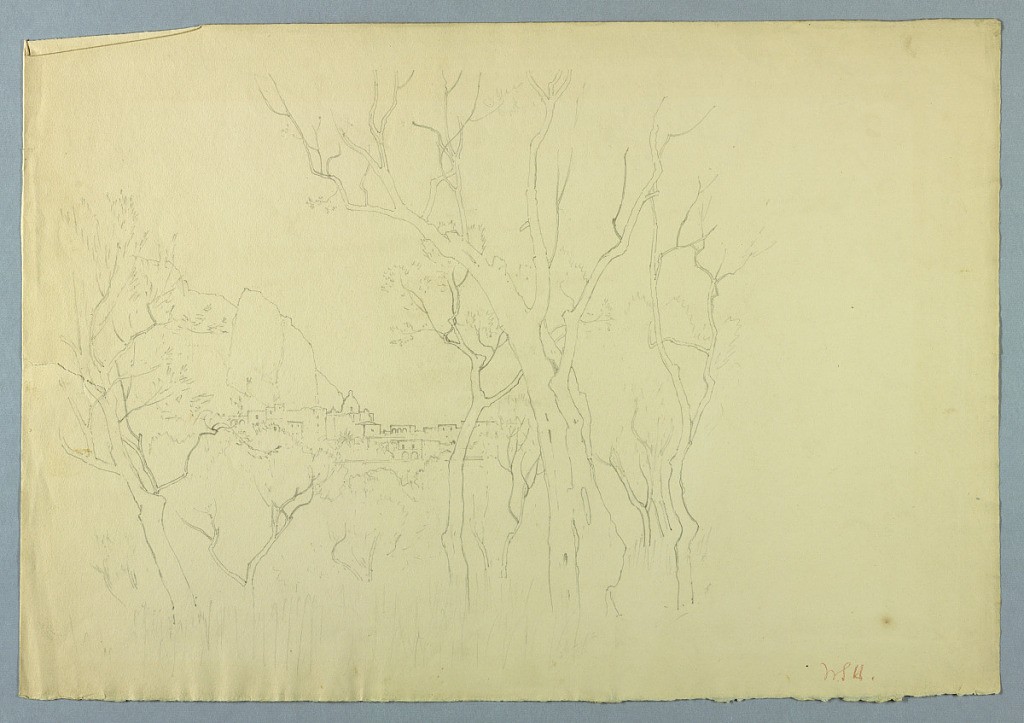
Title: Study of landscape
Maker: William Stanley Haseltine, American, 1835–1900
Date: ca. 1855
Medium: Graphite on paper
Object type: Drawing
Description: Sketch of a landscape with a church surrounded by trees.